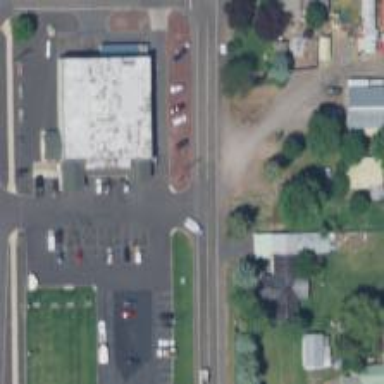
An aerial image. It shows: Retail area.